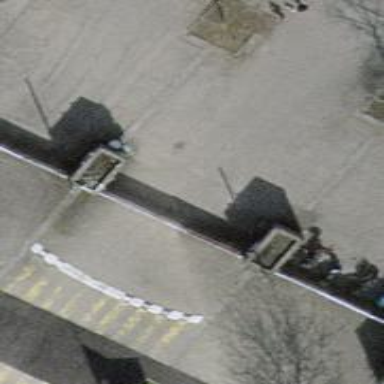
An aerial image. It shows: Entrance with barrier.